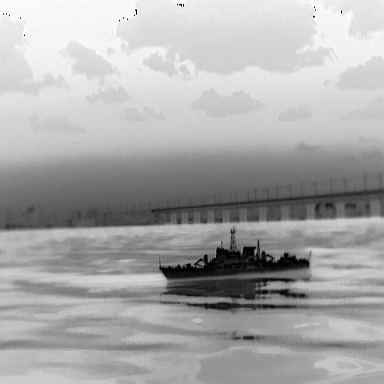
There is a warship in the infrared image.